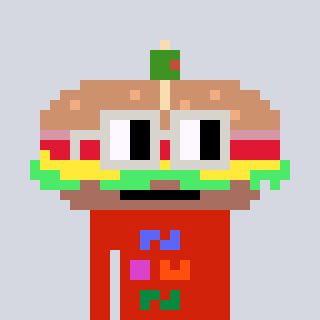
a pixel art character with square light gray glasses, a sandwich-shaped head and a red-colored body on a cool background